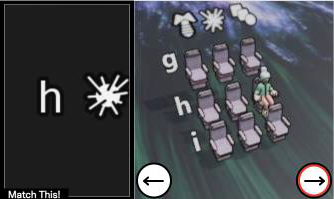
Task: seats
Answer: no